Interaction volume radius: 5 \u00c5
Interaction volume height: 35 \u00c5
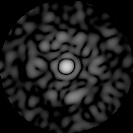
Disorder parameter: 0.8124